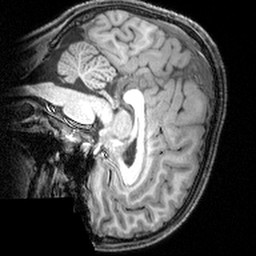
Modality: T1w
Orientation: sagittal
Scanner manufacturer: siemens
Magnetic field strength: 3 T
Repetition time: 1.9 s
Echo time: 0.00397 s